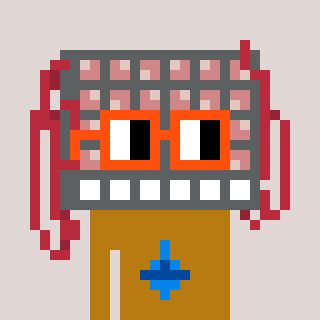
a pixel art character with square orange glasses, a turing-shaped head and a gold-colored body on a warm background